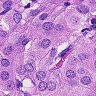
Metastatic tissue present: yes